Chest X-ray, PA view. Patient: 33 years old, sex M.
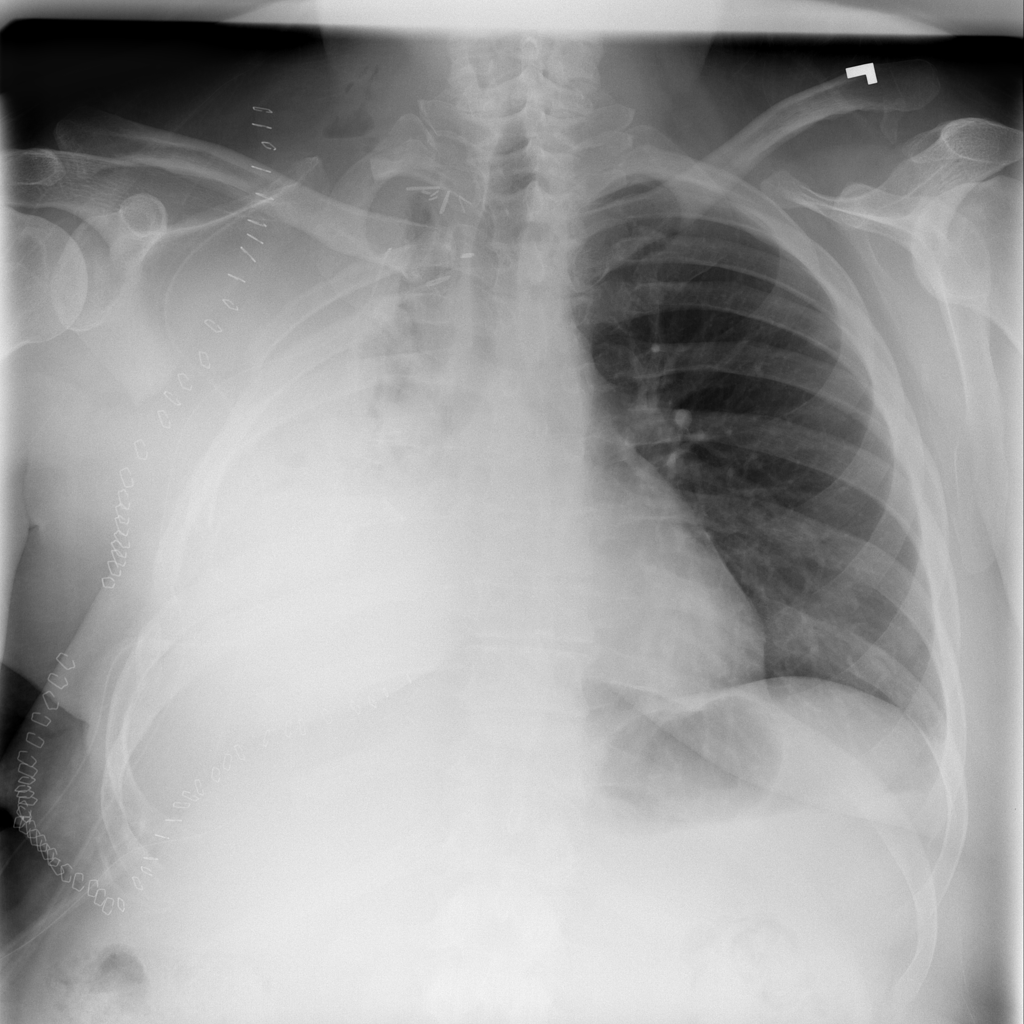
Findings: No Finding